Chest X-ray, AP view. Patient: 51 years old, sex F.
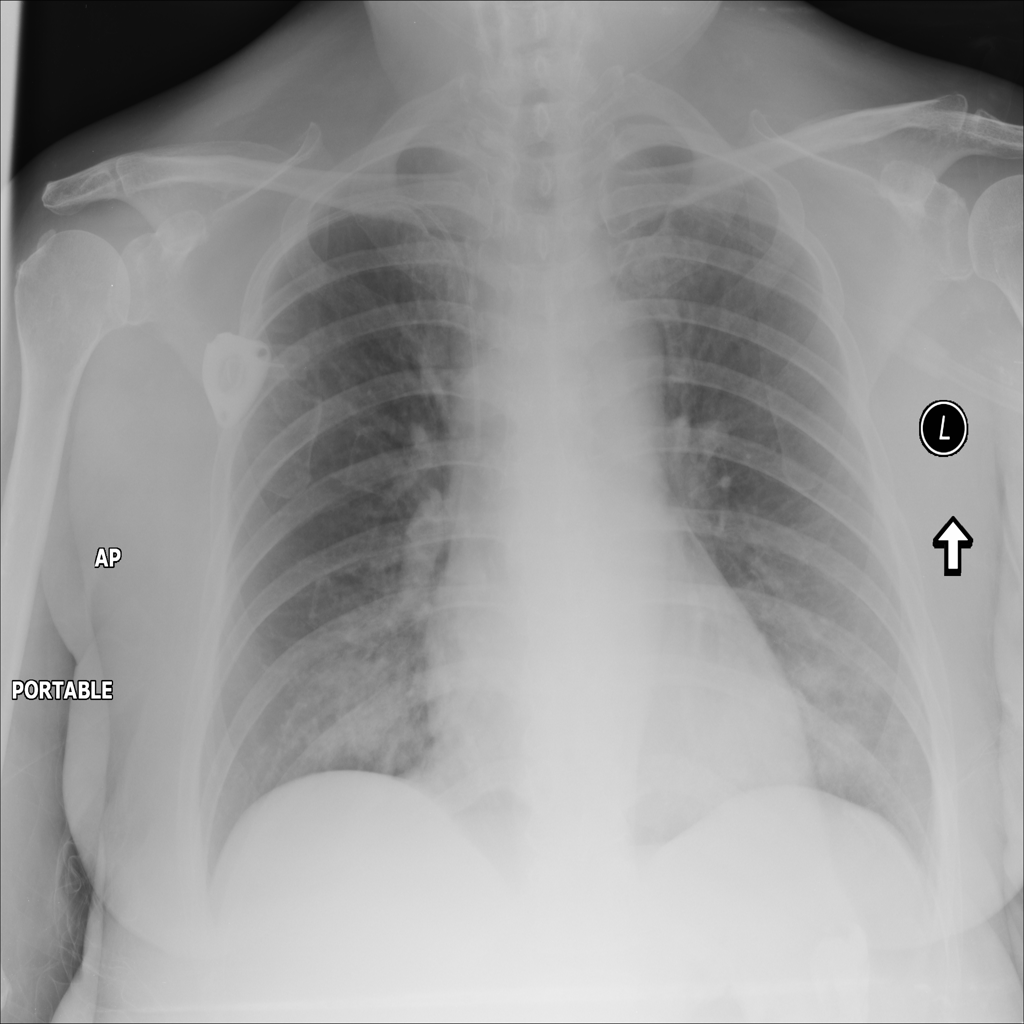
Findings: Infiltration